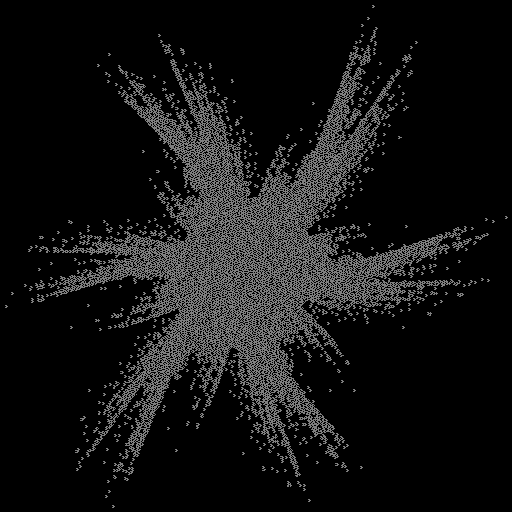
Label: gaku